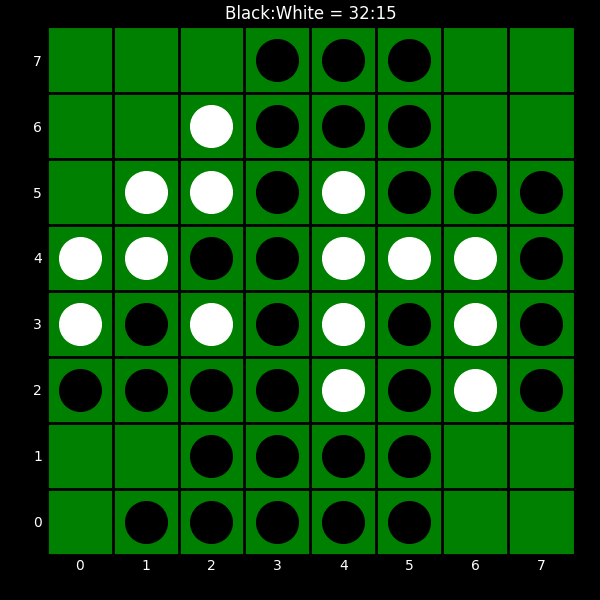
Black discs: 32
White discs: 15